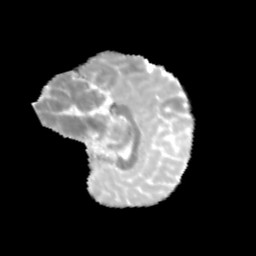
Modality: MD
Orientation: sagittal
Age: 9
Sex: male
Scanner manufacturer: siemens
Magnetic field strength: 3 T
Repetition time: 3.8 s
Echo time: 0.07 s